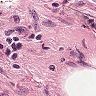
Metastatic tissue present: yes